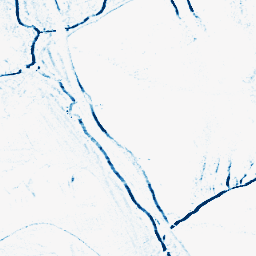
Category: morphological
Decomposition family: morphological_rect
Decomposition parameters: operation: closing
width: 5
height: 3
Upsampling method: bilinear
Upsampling parameters: scale: 8
Upsampling scale: 8